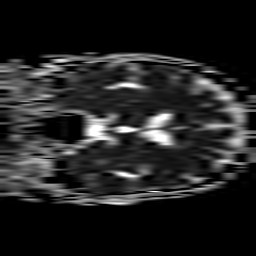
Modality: ADC
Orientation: coronal
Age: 80
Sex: female
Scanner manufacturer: philips
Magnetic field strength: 3 T
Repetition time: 3.078 s
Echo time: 0.076 s